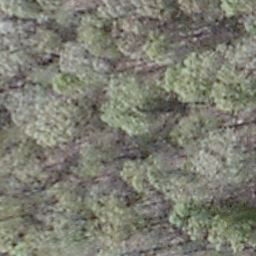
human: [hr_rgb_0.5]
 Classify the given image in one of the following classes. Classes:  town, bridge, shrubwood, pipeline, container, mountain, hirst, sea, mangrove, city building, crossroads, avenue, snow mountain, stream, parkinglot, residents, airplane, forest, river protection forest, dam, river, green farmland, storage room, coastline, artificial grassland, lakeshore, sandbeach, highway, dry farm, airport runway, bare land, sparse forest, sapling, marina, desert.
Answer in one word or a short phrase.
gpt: shrubwood